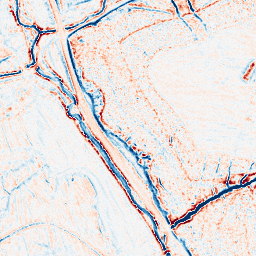
Category: edge_preserving
Decomposition family: bilateral
Decomposition parameters: d: 9
sigma_color: 25
sigma_space: 100
Upsampling method: quartic
Upsampling parameters: scale: 4
Upsampling scale: 4